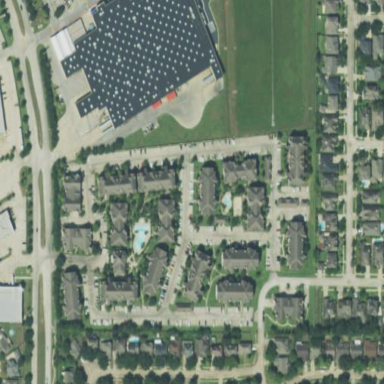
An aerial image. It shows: Residential area with apartments.